Interaction volume radius: 5 \u00c5
Interaction volume height: 15 \u00c5
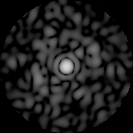
Disorder parameter: 0.8442